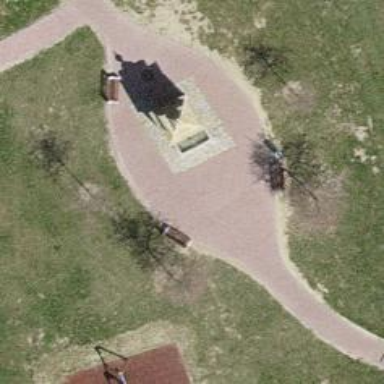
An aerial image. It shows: Beautiful fountain.